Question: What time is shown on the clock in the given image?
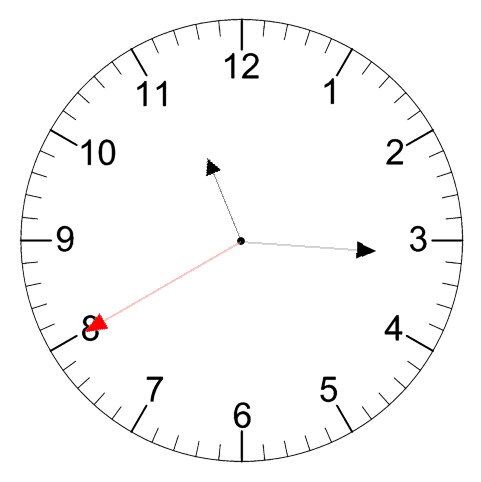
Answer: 11:15:40